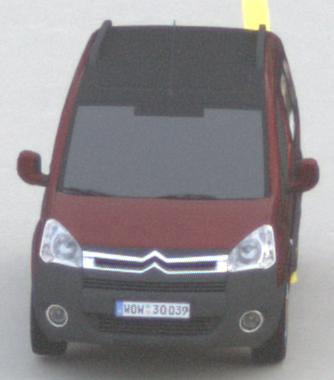
Make: Citroen
Model: Berlingo Kombi VTi 120
Detailed model: Berlingo (II) Kombi
Model produced from: 2009/12
Model produced until: 2012/03
Doors: 5
Color: red
Road condition: dry road
Daytime: sunrise or sunset
Contrast: low contrast